Current action and preconditions to check: trajectory_clear

Your task: For each precondition in the list above, predict whether it will hold at this action.

Consider the current scene as observed from the mobile robot's camera, and analyze the predicted future states of all dynamic agents (e.g., people, animals, vehicles, or any moving entities) within the NEXT SECOND.

IMPORTANT: Only answer "very likely" if you are absolutely certain—based on strong, clear evidence—that a dynamic agent will violate the precondition in the predicted future state. Do NOT answer "very likely" for unlikely, ambiguous, or low-probability risks.

Ask yourself for each precondition: Is there a high probability, with clear and convincing evidence, that the predicted future states of any dynamic agent will interfere with the predicted future state of the currently executing action within the NEXT SECOND, causing that precondition to fail?

Assess the risk level based on these predictions. Use "likely" or "very likely" if motions create a clear risk of interference.

Use "neutral" or "improbable" if agents are nearby but their predicted paths are clearly diverging or non-conflicting.

Failure Risk Categories: "very improbable", "improbable", "neutral", "likely", "very likely"

Answer Format: Output ONLY the probability_of_failure value from these categories: "very improbable", "improbable", "neutral", "likely", "very likely"

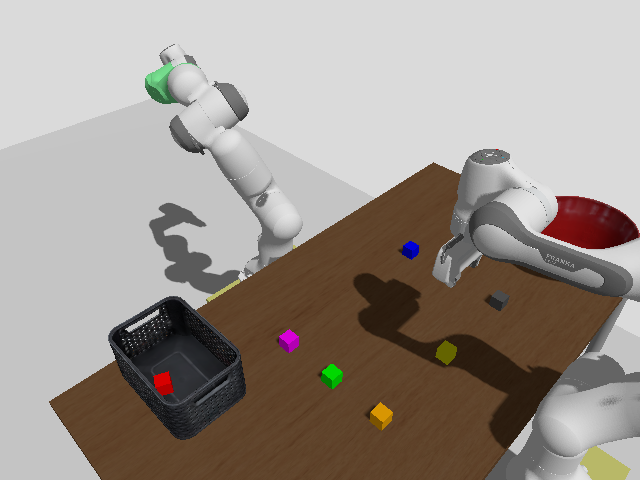

Answer: very improbable